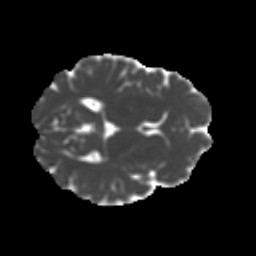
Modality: MD
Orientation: axial
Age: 17
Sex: female
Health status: ill
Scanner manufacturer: ge
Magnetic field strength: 3 T
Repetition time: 6.752 s
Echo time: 0.079 s